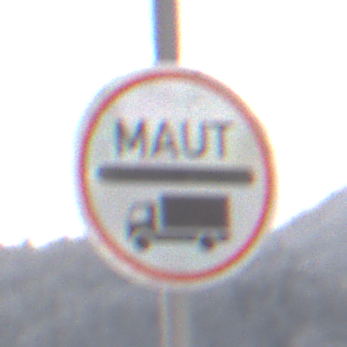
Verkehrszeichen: Mautpflicht
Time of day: MorningAfternoon
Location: Outdoor (Nature)
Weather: PartlyCloudy
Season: Winter
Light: Natural